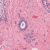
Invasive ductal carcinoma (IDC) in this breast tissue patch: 0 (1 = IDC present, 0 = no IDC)